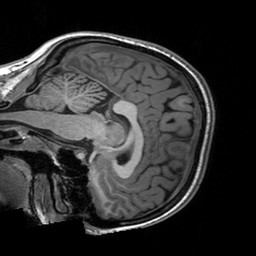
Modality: T1w
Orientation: sagittal
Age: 25
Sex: female
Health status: healthy
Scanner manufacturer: siemens
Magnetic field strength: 3 T
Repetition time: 2 s
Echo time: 0.00197 s